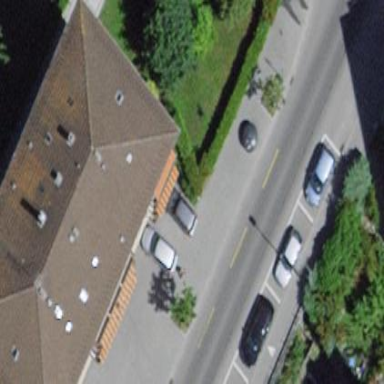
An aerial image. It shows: Hipped roof on apartment building.